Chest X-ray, PA view. Patient: 33 years old, sex F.
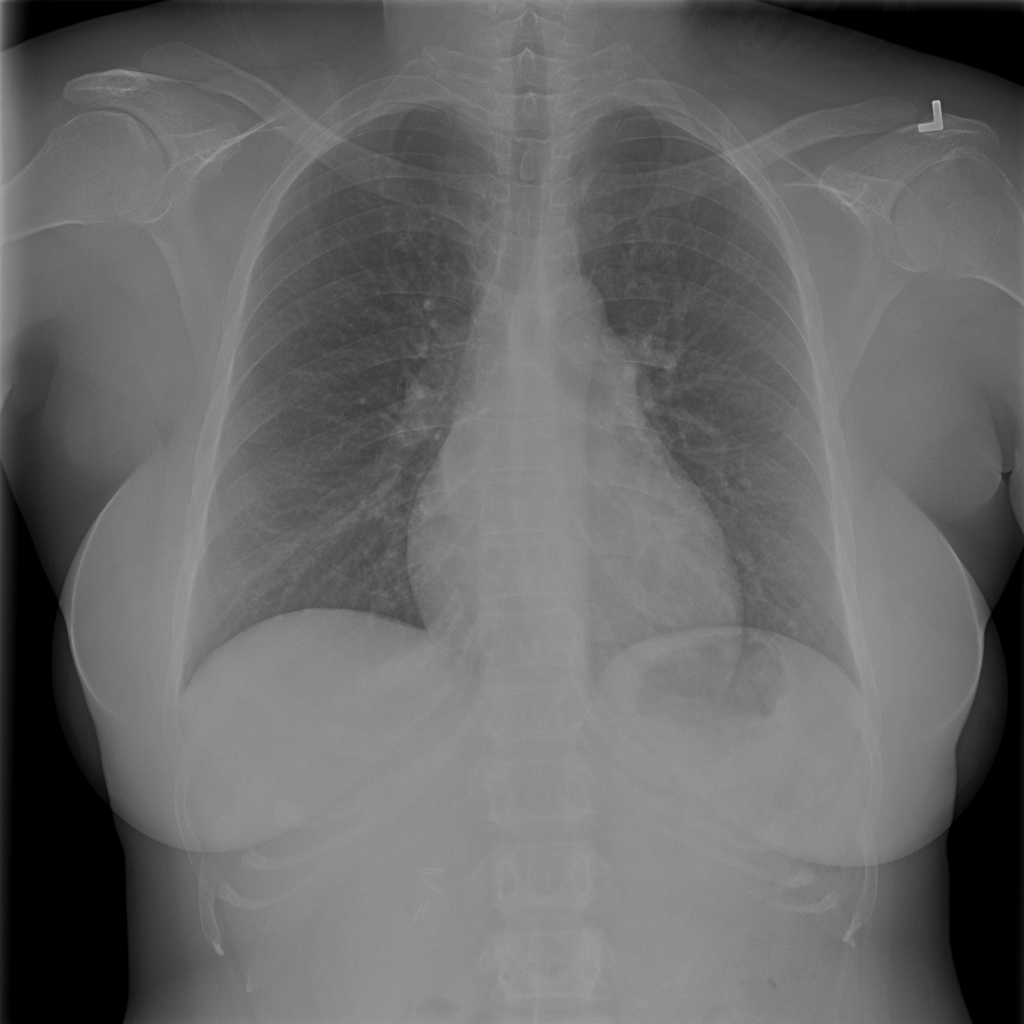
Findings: No Finding